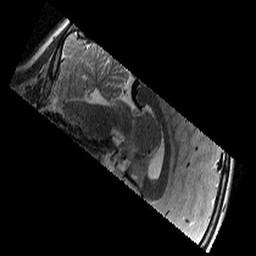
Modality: T2w
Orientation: sagittal
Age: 9
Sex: female
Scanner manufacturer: siemens
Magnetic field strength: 3 T
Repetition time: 9.23 s
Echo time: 0.067 s